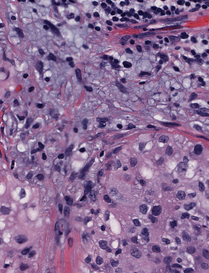
Tumor epithelial tissue: yes
Tumor-associated stroma tissue: yes
Normal tissue: no